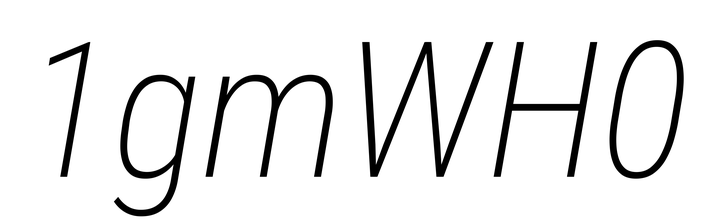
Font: Roboto-Italic_Condensed_ExtraLight_Italic